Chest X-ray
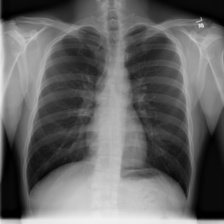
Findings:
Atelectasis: negative
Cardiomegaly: negative
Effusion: negative
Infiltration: negative
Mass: negative
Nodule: negative
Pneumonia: negative
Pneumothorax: negative
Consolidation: negative
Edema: negative
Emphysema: negative
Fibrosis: negative
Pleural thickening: negative
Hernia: negative